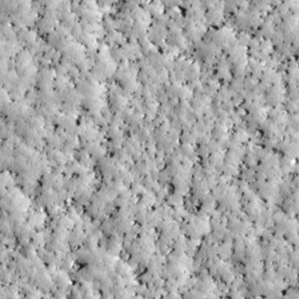
Label: non_frost